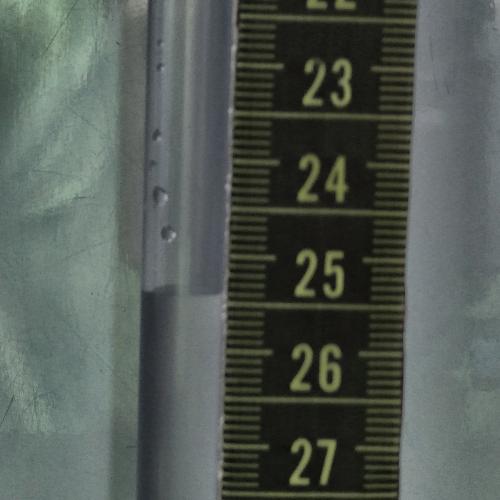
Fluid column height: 25.4 cm